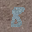
Label: 8